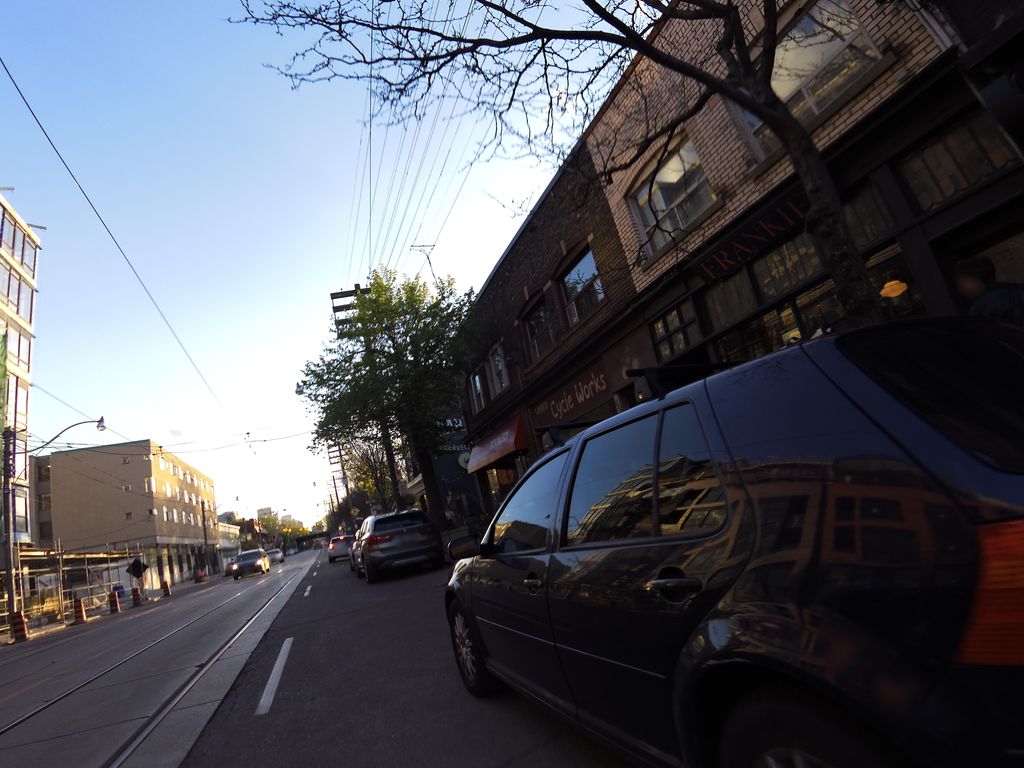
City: toronto